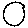
Label: circle